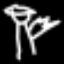
Label: angel